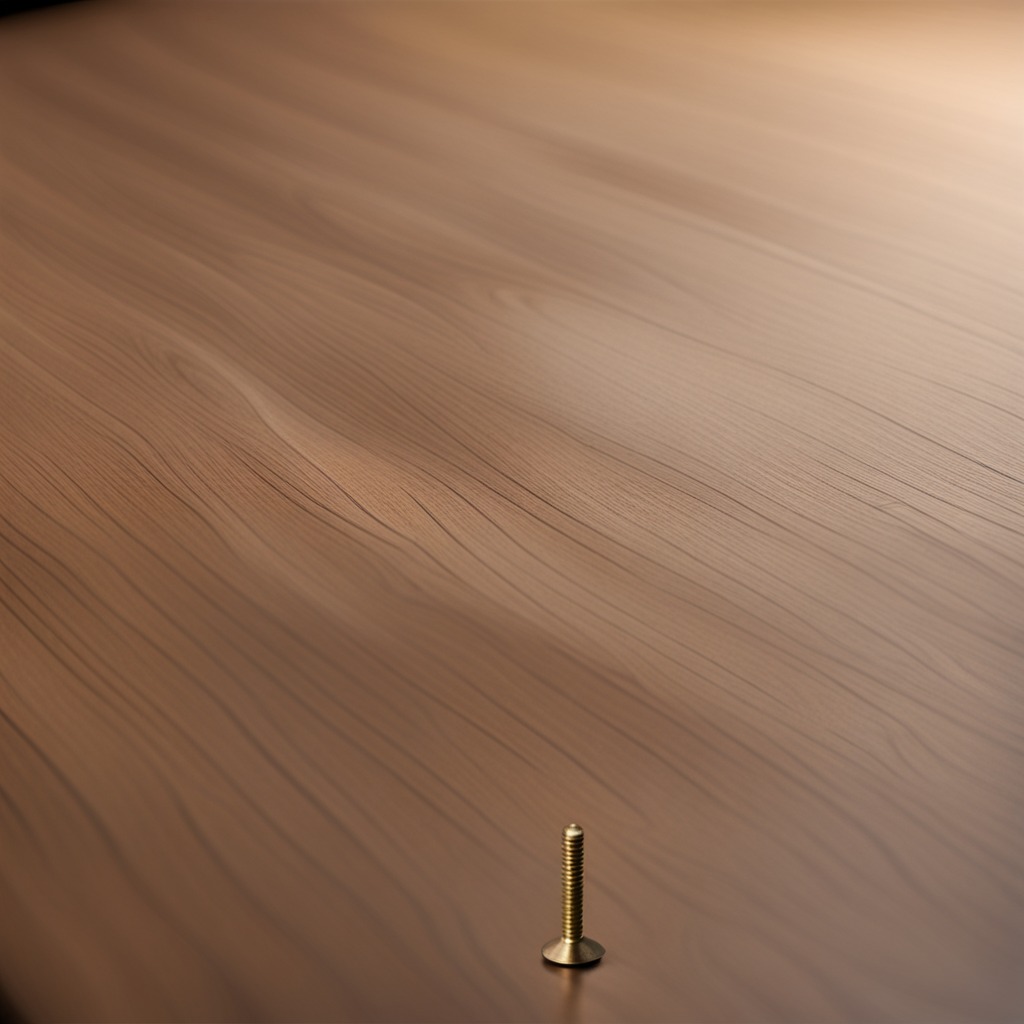
A metal screw lying on a wooden table inside a workshop at night.